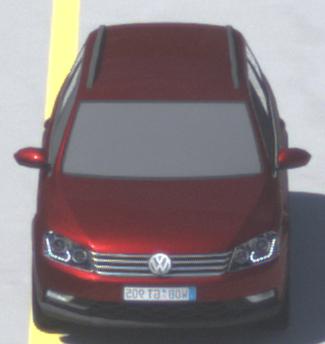
Make: VW
Model: Passat Alltrack 1.8 TSI
Detailed model: Passat (B7) Alltrack
Model produced from: 2012/03
Model produced until: 2013/06
Doors: 5
Color: red
Road condition: dry road
Daytime: midday
Contrast: high contrast